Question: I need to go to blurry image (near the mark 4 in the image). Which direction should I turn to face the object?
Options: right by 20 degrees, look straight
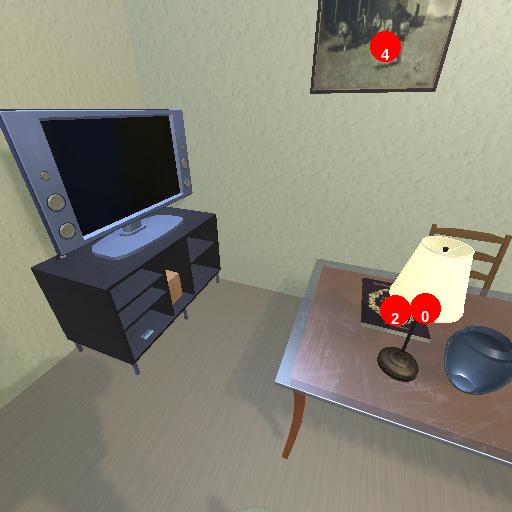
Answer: right by 20 degrees